Question: My calculation is not working properly. I can not see anything wrong with the code. Sometimes it does not calculate the score properly. Sometimes it does perfectly. I can not even understand when it does properly and when it does not do it properly.
Score calculation should be like this:
Ace can add to the total score either 1 or 11. If the score is higher than 21, then ace is calculated as 1; otherwise ace is 11.
Here is my code:
'''
// Updates the the value of the cards the player has in their hand
int updateValueOfHand() {
int result = 0; // it will be returned
int ace = 0; // value of ace
for (int i =0; i < playerHand.size(); i++) // loop to see players hand
{
int cardValue; // card value of hand
Card card=(Card)playerHand.get(i); // check the card
cardValue = card.getRank();
if (cardValue == 1) // if card value is 1 (ace)
{
cardValue = 0; // assign to 0
ace += 1; // ace is 1 (if there are 2 aces ace is 2 ...)
}
result = result + cardValue; // result is card value (no ace)
}
//return result;
println("Number of ace: " + ace);
if (ace!=0) //if there is ace
{
for (int j=0; j<ace; j++) // if there is more than 1 ace
{
if (result+11<=21) { // if result is <= 21 when you count ace as 11, then ace is 11
result+=11;
}
else {
result+=1; // otherwise ace is 1
}
}
}
return result;
}
'''

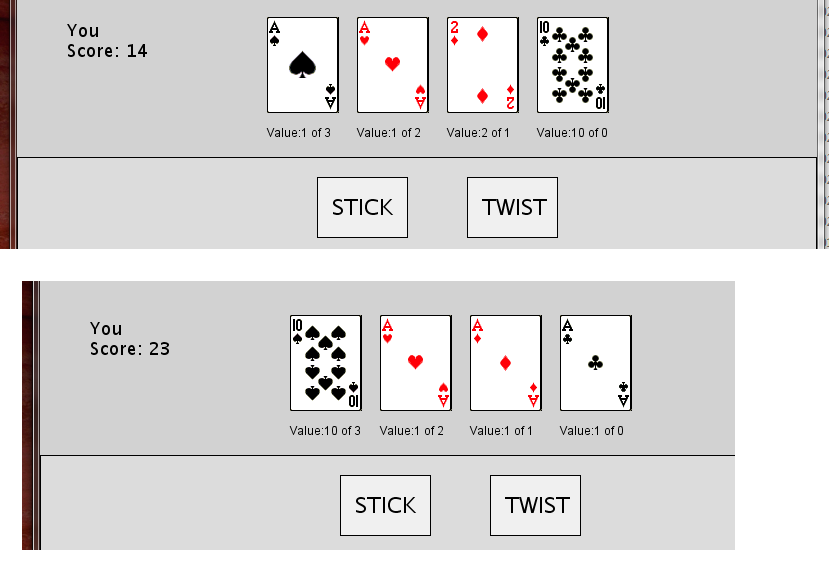
Answer: Consider a hand with one King and two Aces. This should be calculated as 10 + 1 + 1, since otherwise it would be greater than 21.
However, the program loops through each Ace, and:
'''
// if result is <= 21 when you count ace as 11, then ace is 11
'''
Since the King plus the first Ace counted as 11 is <= 21, the program chooses to count the first Ace as 11, but this in incorrect.
Here is one idea to fix it: In your first 'for' loop, increase 'result' by 1 for every Ace, then in your second 'for' loop, increase 'result' by 10 for every Ace as long as it stays <= 21.